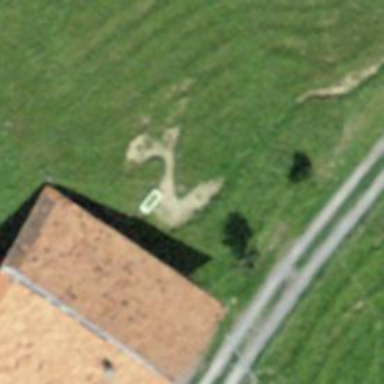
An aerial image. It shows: Cabin.